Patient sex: M
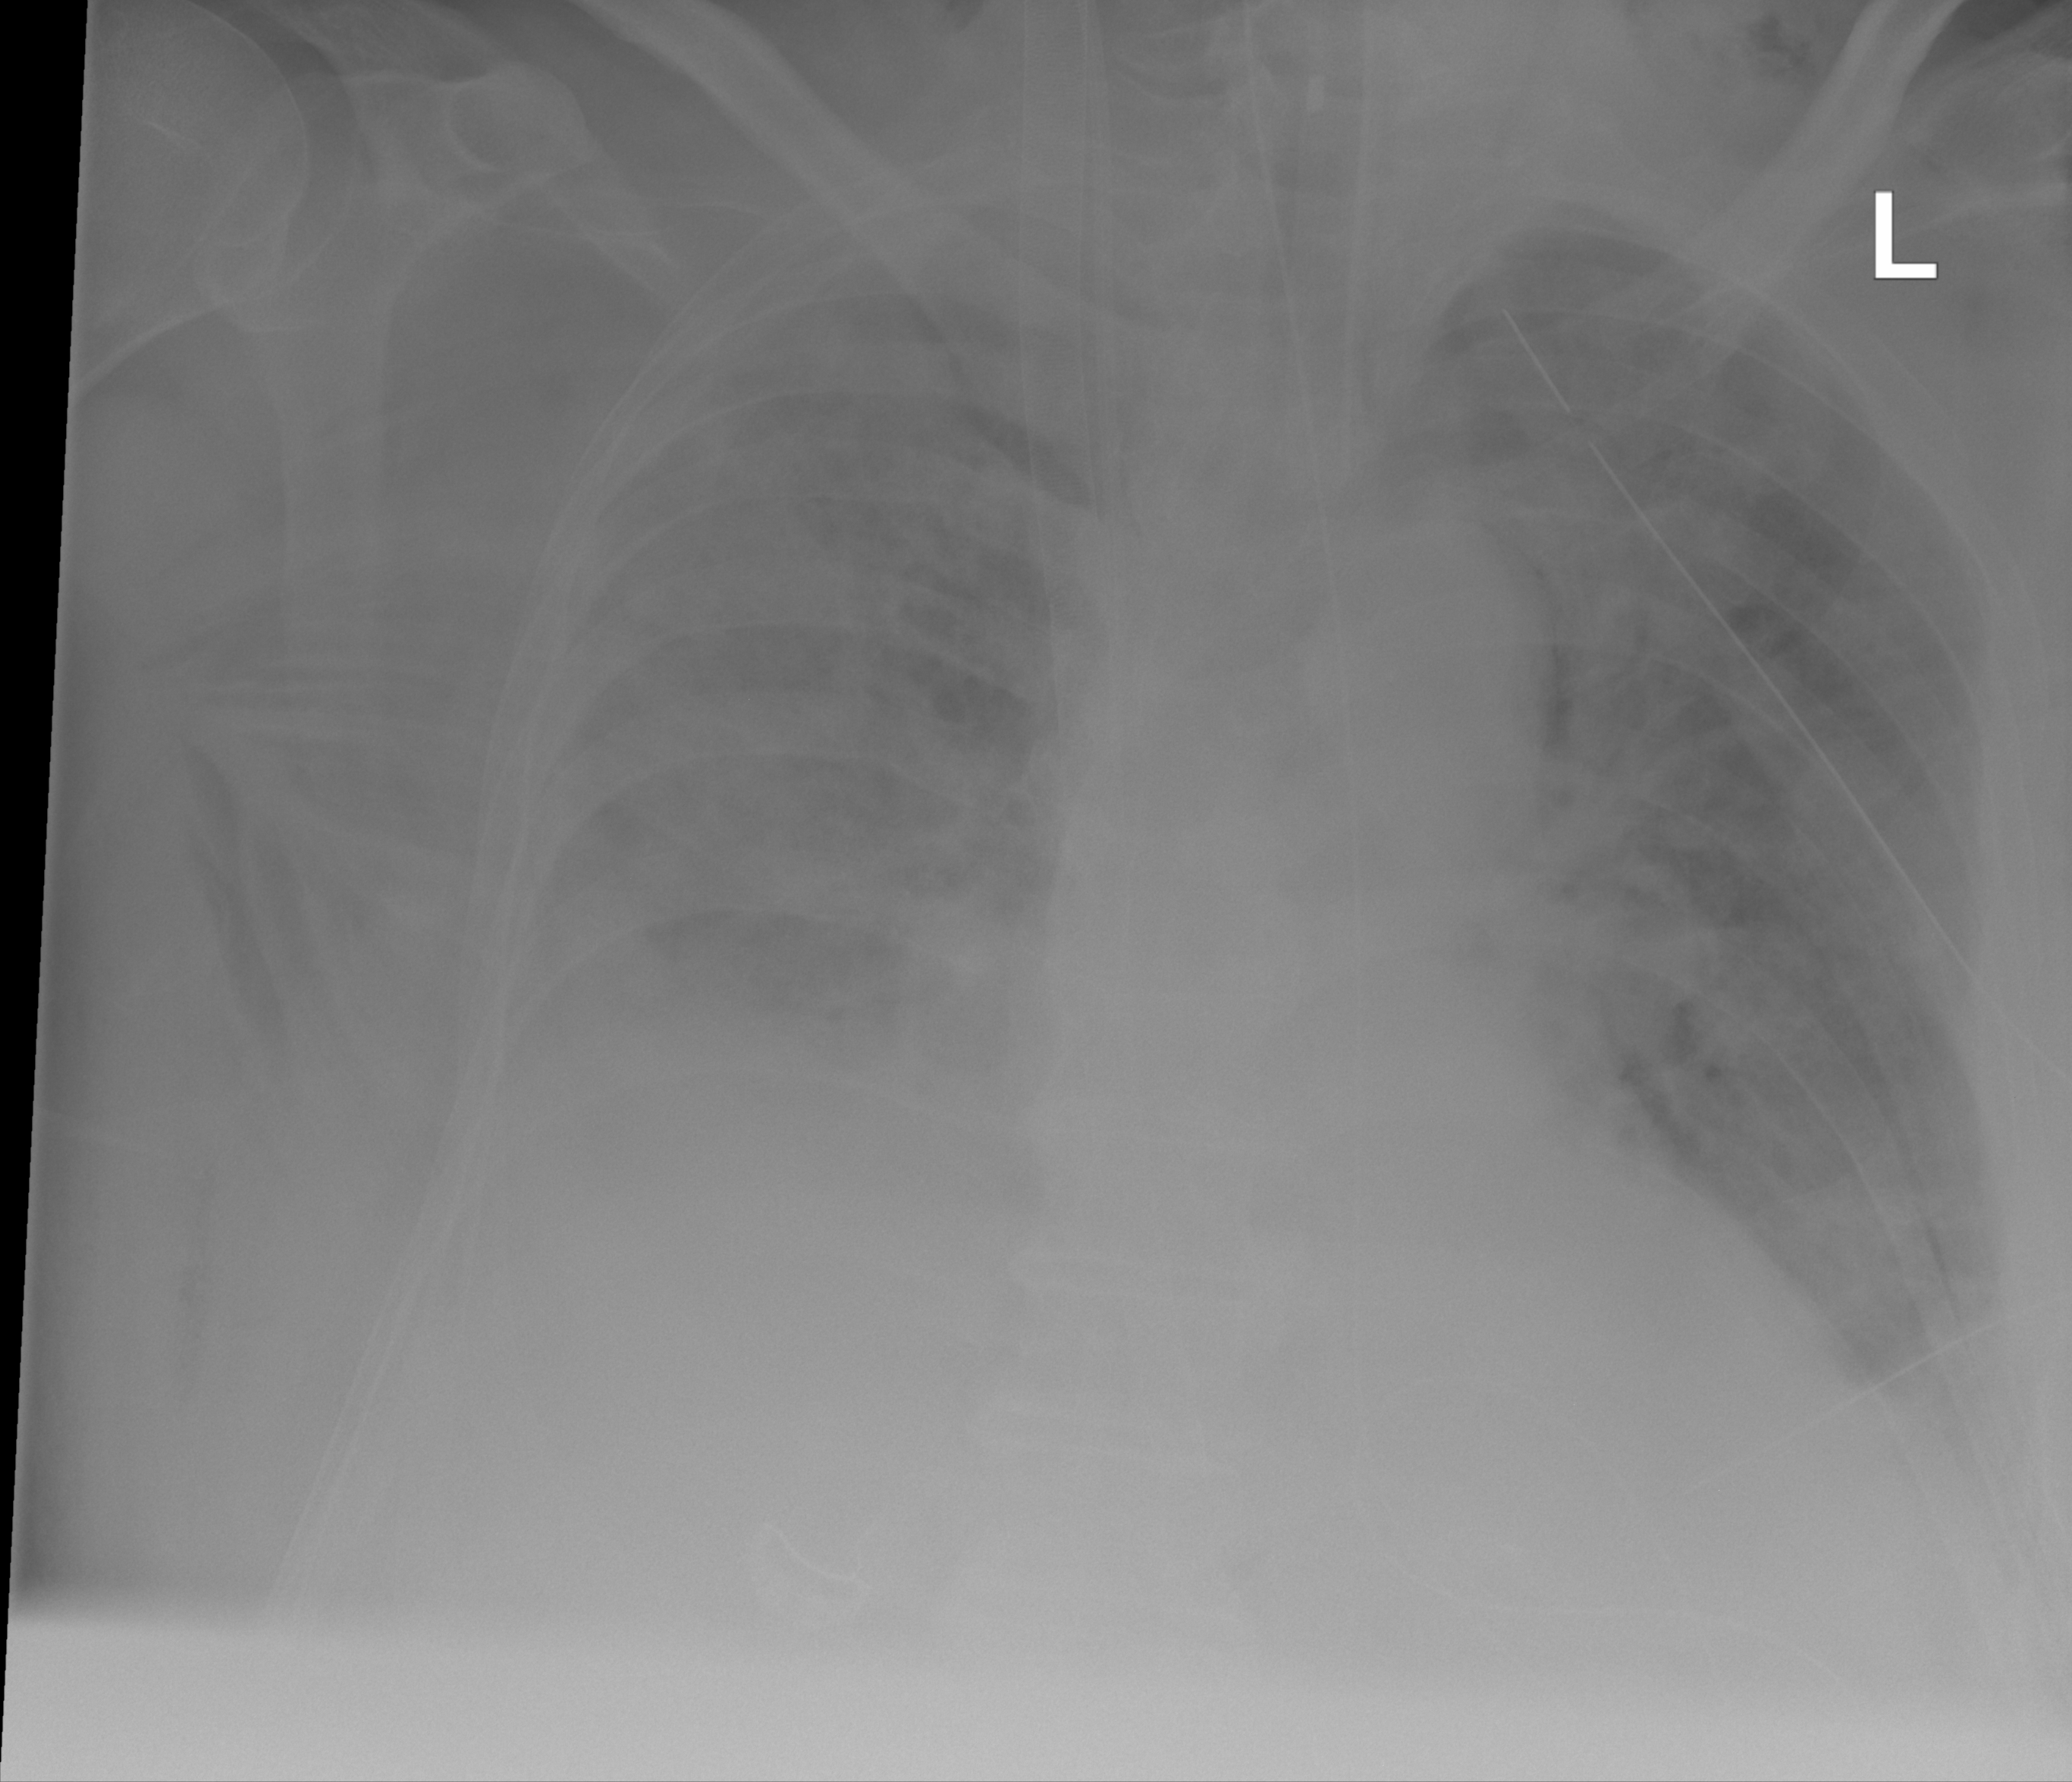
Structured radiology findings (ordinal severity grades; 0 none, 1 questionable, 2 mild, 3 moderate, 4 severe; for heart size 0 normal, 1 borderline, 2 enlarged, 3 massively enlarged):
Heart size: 2
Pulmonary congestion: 0
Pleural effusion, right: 3
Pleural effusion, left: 2
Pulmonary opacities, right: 3
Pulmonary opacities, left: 2
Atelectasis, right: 2
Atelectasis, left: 2